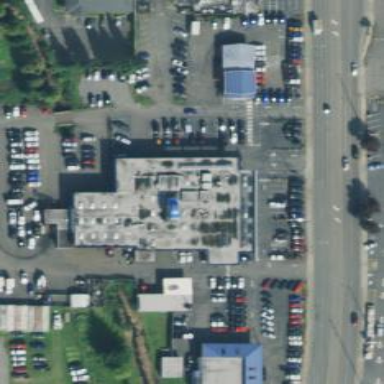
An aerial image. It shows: Building that houses car shop.